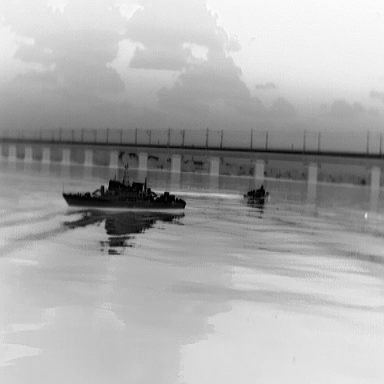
There is a warship in the infrared image.